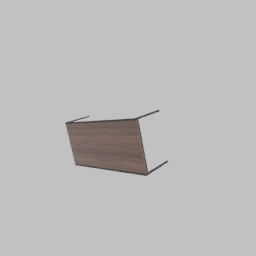
Label: furniture